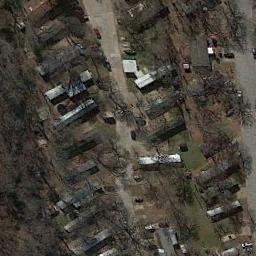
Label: mobile_home_park